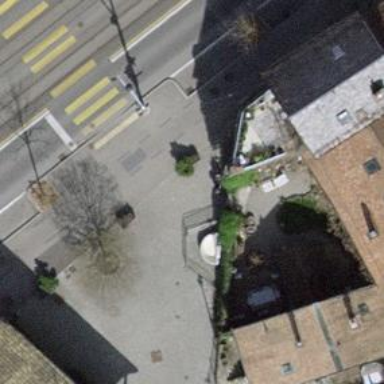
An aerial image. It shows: Fountain.